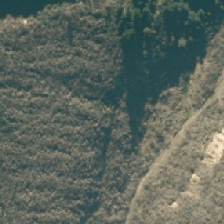
Land cover: harvested_forest